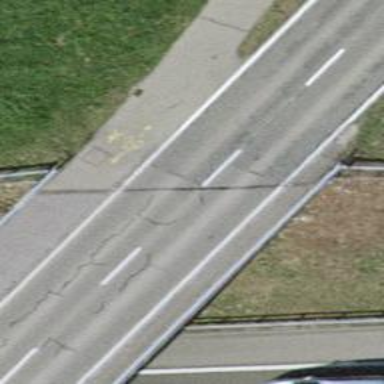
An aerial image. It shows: Primary highway bridge with asphalt surface.